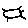
Label: sun